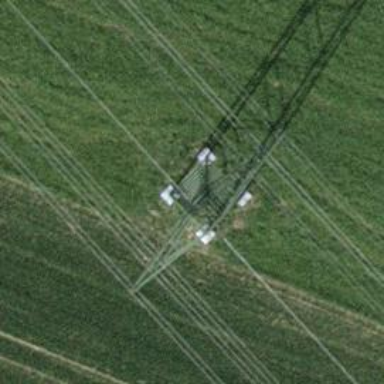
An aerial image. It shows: Power tower.